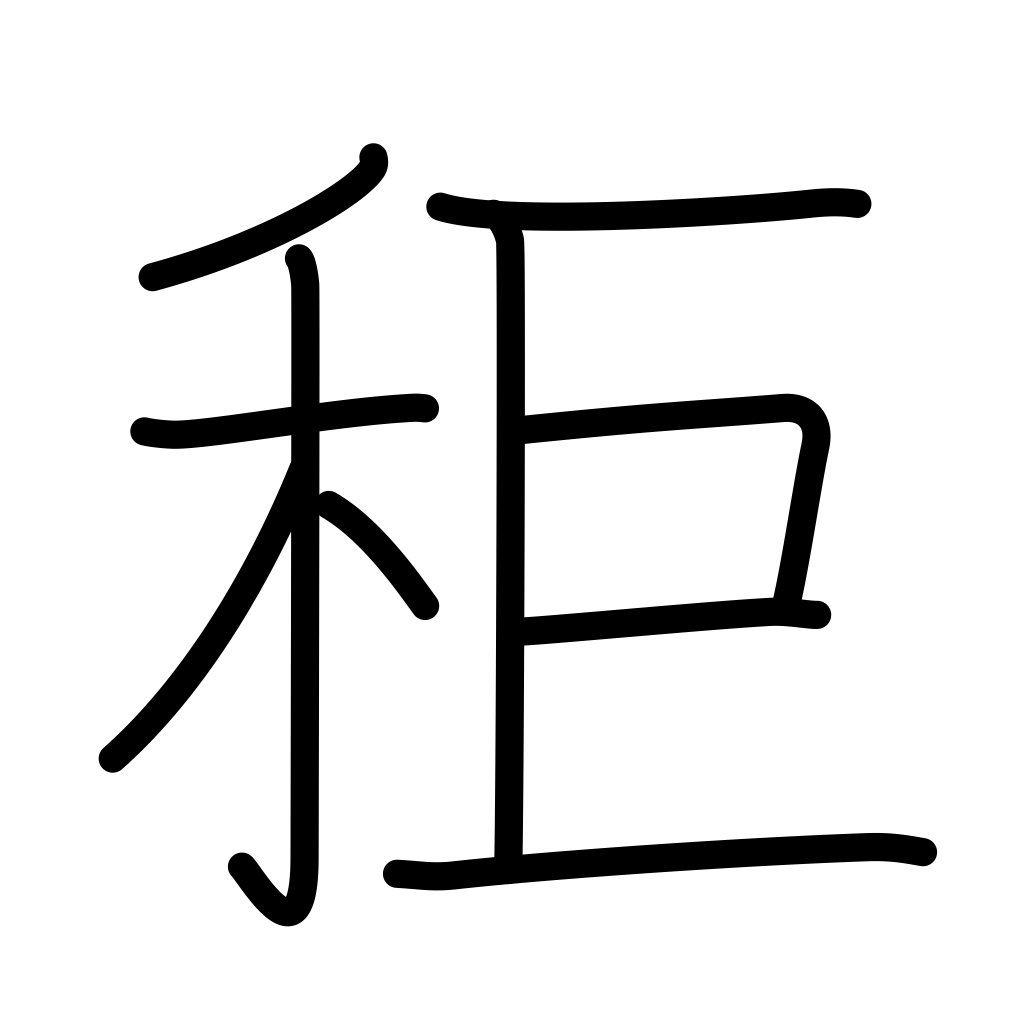
Meaning: a type of millet